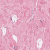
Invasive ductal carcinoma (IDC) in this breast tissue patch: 0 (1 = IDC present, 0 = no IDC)